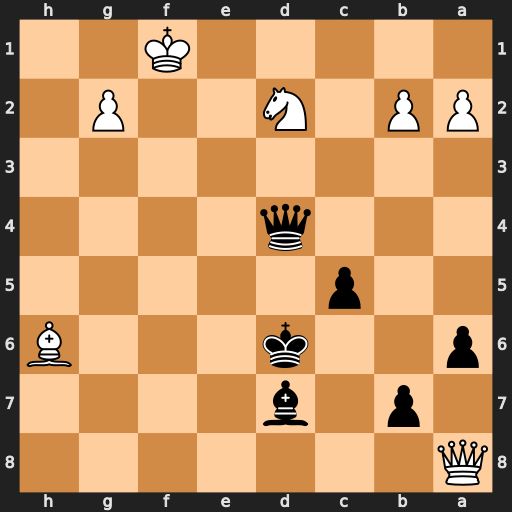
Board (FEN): Q7/1p1b4/p2k3B/2p5/3q4/8/PP1N2P1/5K2
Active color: b
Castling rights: -
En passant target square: -
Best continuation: Bb5+ Ke1 Qg1+ Nf1 Qxf1+ Kd2 Qxg2+